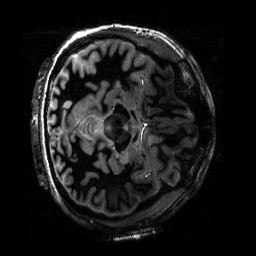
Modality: T1w
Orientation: axial
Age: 30
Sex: male
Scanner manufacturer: siemens
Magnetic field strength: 6.98 T
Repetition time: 4.5 s
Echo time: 0.00337 s